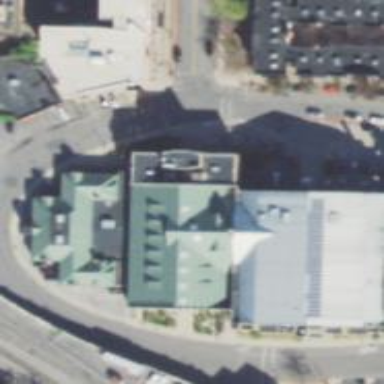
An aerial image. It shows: Cinema.